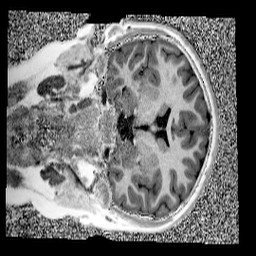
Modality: UNIT1
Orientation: coronal
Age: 11
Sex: female
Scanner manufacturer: siemens
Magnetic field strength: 3 T
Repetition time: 4 s
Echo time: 0.00299 s